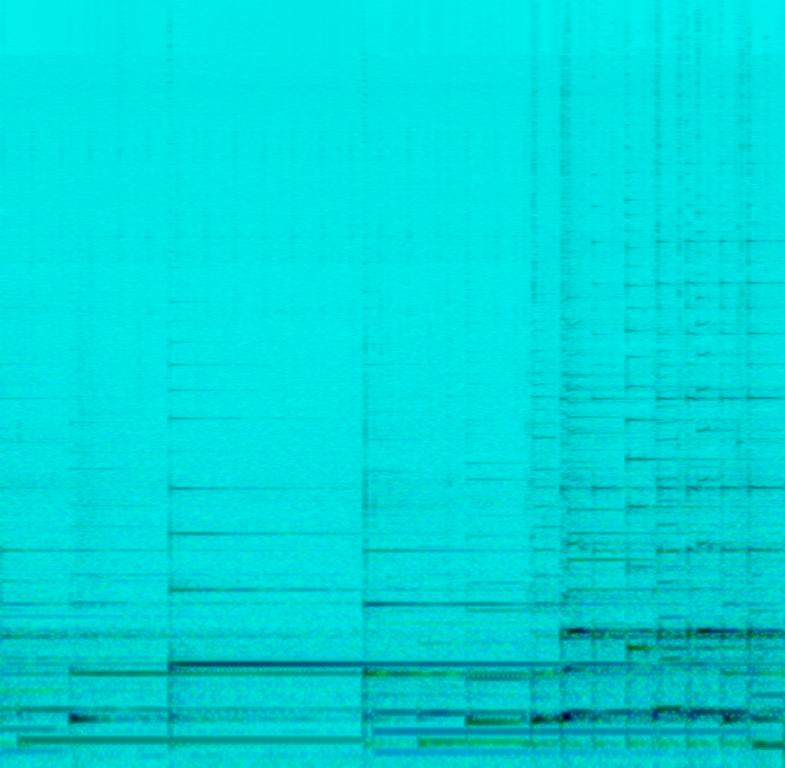
The song is an instrumental. The song is in medium tempo with a classical guitar playing a lilting melody in accompaniment style. The song is emotional and romantic. The song is a romantic instrumental song.